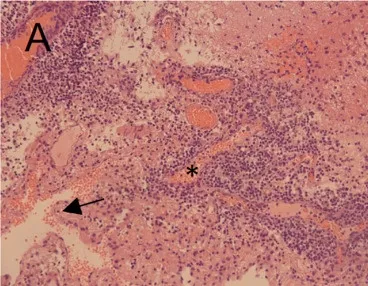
Histopathologic findings obtained by open surgery biopsy at age 8. (A) Hematoxylin and eosin (HE) staining showing diffuse lymphocytic infiltration involving the meninges (arrow), the vessels (asterisk) and the CNS tissue.
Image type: pathology (h&e)